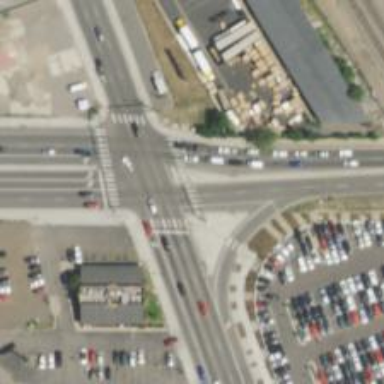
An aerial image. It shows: Marked crossing with pedestrian island.